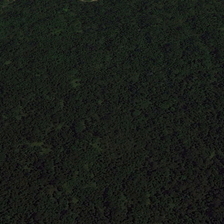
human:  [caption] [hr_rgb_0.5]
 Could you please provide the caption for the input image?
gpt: a small yellow river is next to a large piece of green forest .

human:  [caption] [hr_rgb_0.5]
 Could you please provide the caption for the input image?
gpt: a small yellow river is next to a large piece of green forest .

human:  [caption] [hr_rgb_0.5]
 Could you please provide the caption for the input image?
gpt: a small yellow river is next to a large piece of green forest .

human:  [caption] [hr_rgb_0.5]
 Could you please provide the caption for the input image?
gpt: a small yellow river is next to a large piece of green forest .

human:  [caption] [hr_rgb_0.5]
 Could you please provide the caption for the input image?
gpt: a small yellow river is next to a large piece of green forest .